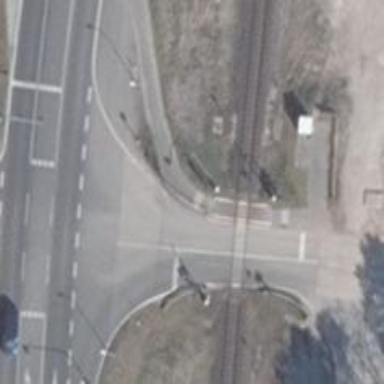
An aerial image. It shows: Level crossing along the railway.